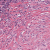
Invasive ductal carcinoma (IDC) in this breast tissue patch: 0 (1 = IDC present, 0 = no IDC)